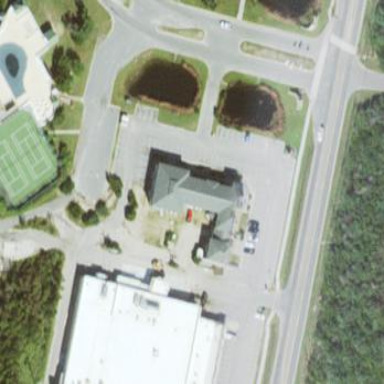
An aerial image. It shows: Retail building.